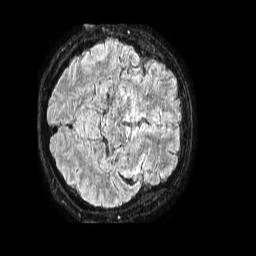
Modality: FLAIR
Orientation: axial
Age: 55
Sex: male
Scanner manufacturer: philips
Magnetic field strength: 1.5 T
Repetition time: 4.8 s
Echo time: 0.3368 s